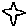
Label: star